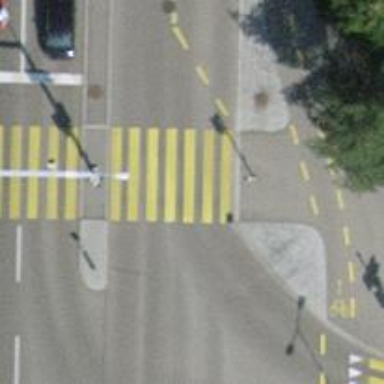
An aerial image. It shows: Road crossing with traffic signals.